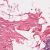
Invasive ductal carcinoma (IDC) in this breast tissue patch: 0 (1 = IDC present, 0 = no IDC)